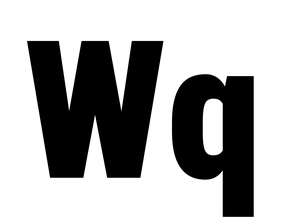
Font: Roboto_Condensed_Black